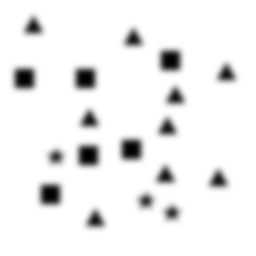
Squares: 6
Triangles: 9
Stars: 3
Total shapes: 18